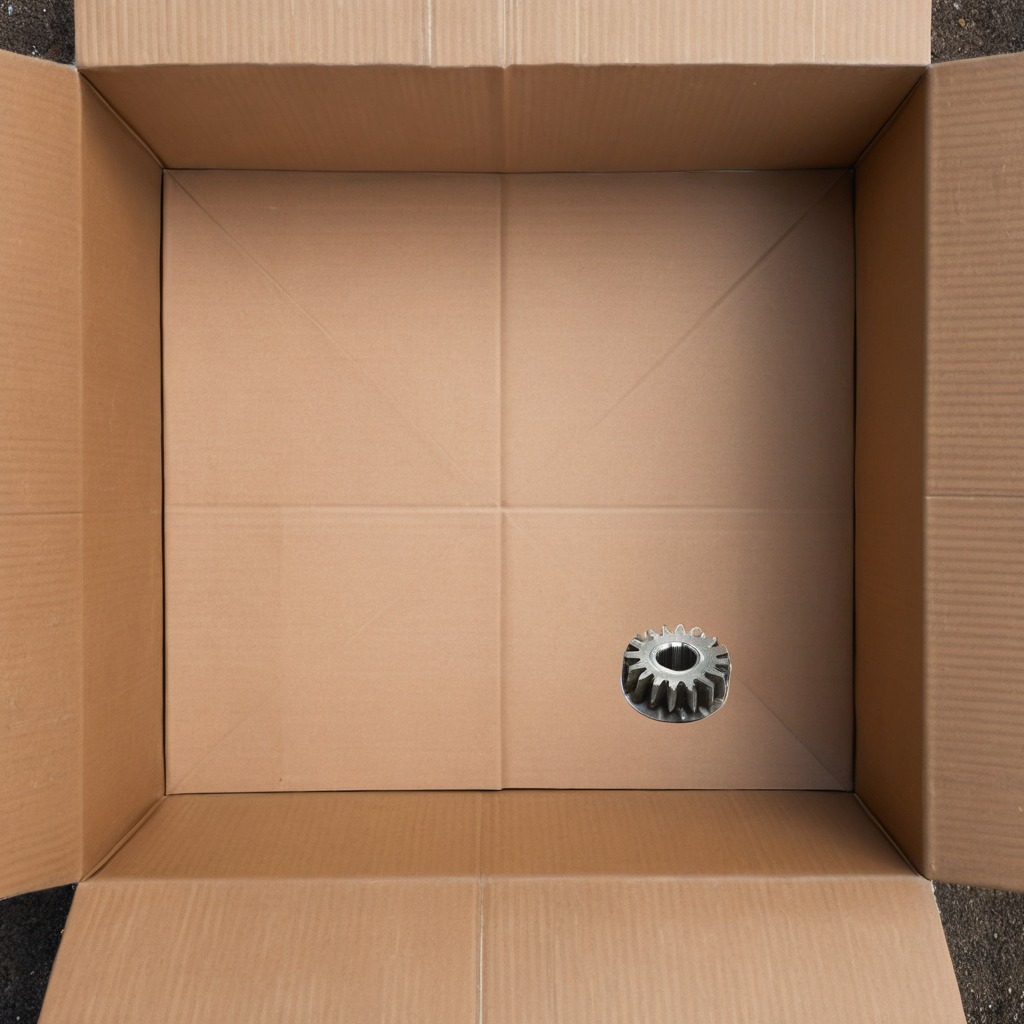
A steel gear with teeth is lying on a cardboard box surface in an outdoor workshop during daytime bright natural light soft shadows slightly creased but